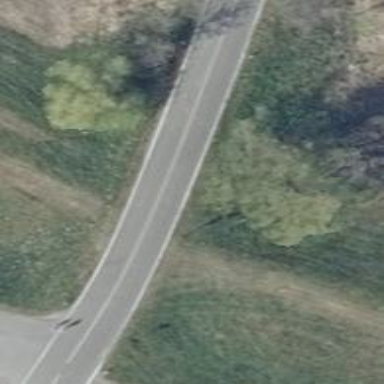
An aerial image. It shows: Secondary road with asphalt surface.